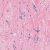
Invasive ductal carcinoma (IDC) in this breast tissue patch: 0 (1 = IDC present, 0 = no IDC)